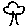
Label: tree